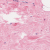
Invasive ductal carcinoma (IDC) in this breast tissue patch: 0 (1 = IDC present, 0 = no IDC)